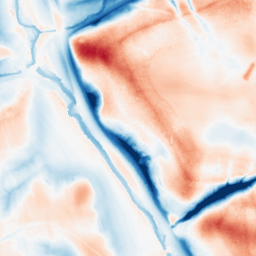
Category: classical
Decomposition family: uniform
Decomposition parameters: size: 50
Upsampling method: cubic_catmull_rom
Upsampling parameters: scale: 4
Upsampling scale: 4